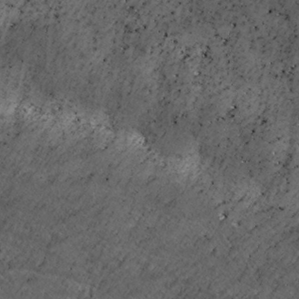
Label: non_frost